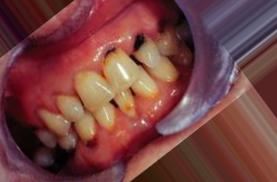
Condition: Caries